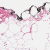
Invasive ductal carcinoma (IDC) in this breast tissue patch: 0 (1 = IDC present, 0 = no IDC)